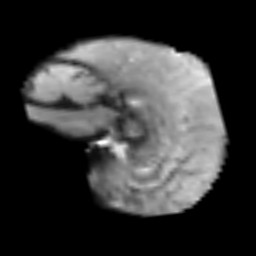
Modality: T2w
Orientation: sagittal
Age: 69
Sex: male
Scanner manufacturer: siemens
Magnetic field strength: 3 T
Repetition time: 3.2 s
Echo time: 0.081 s